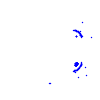
Particle: pion